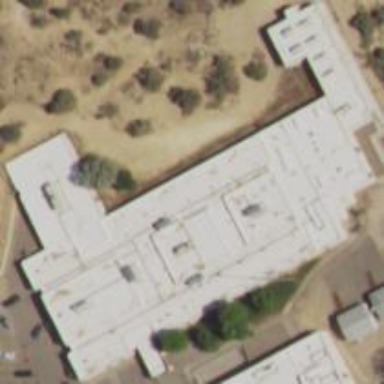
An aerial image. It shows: School building.